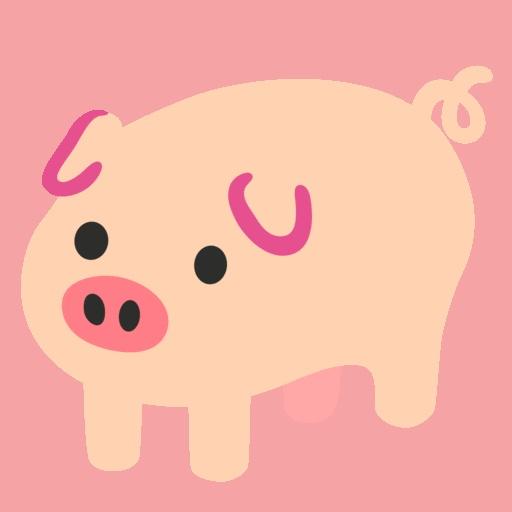
Label: emoji